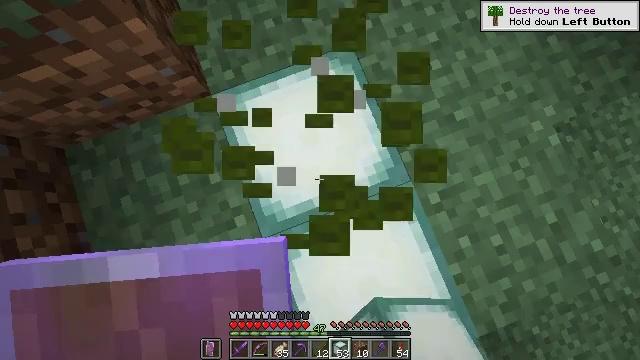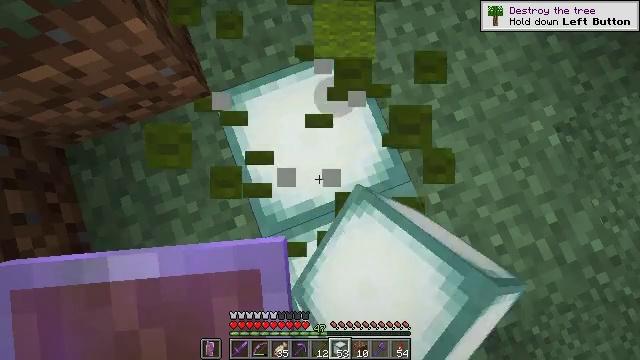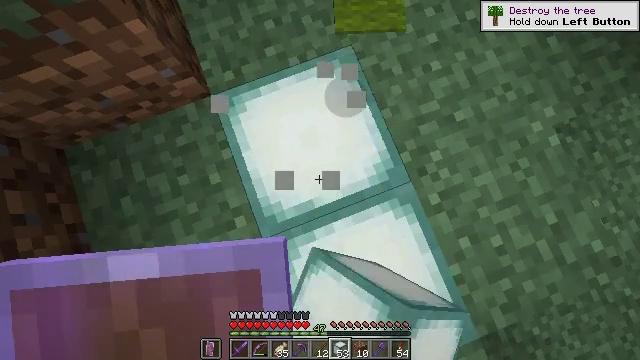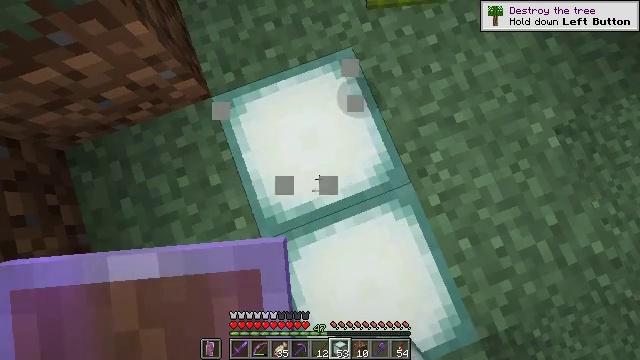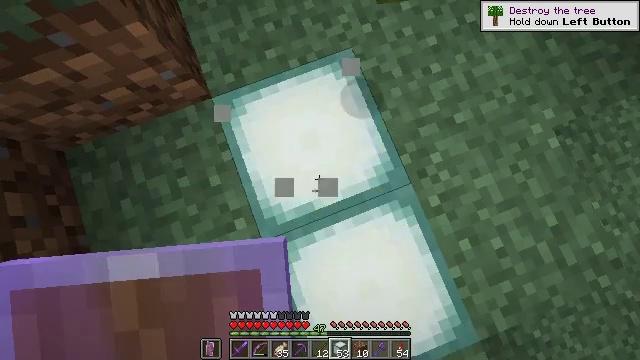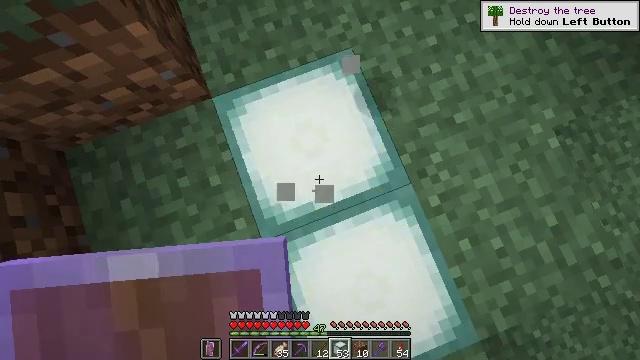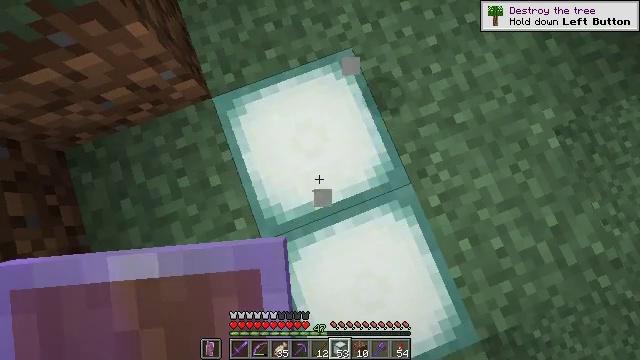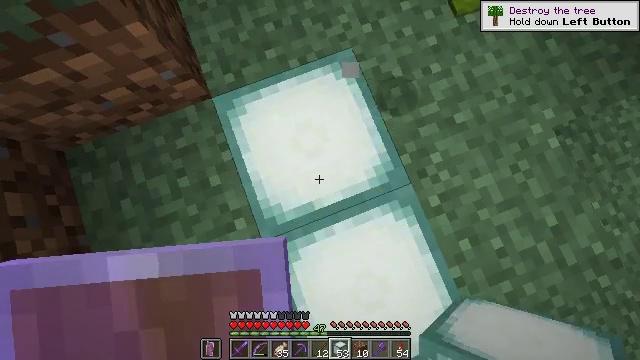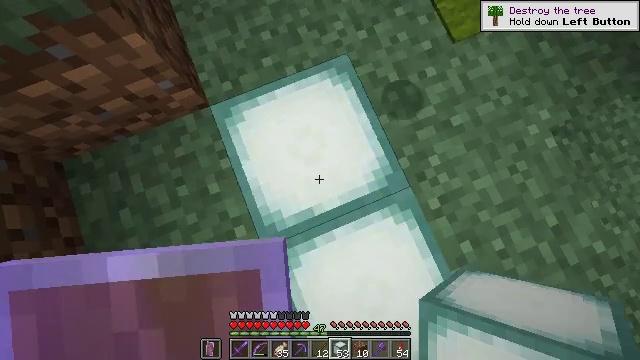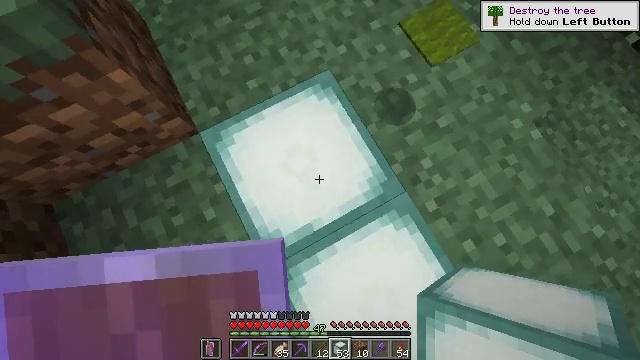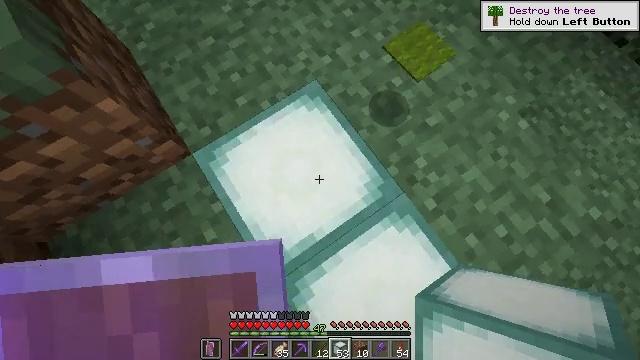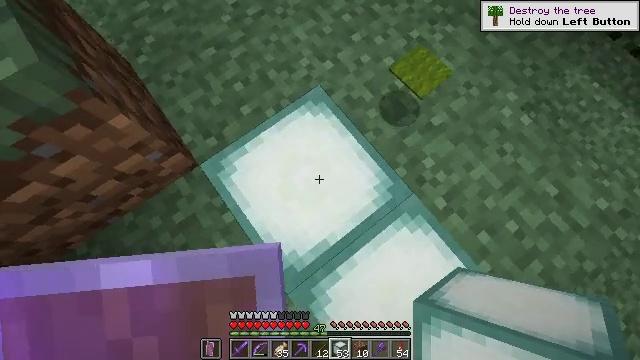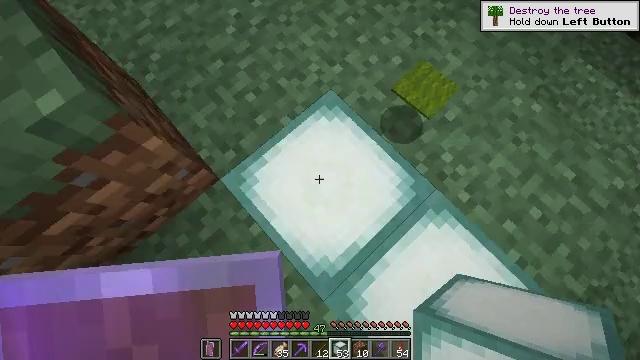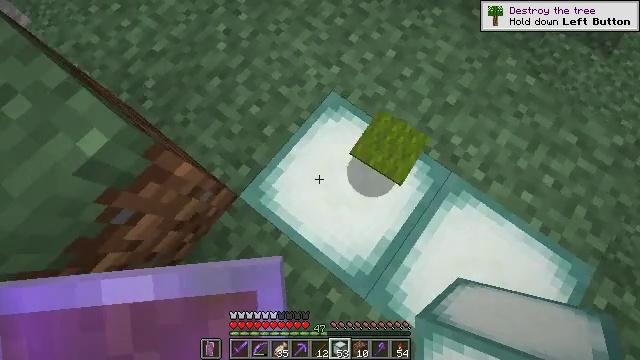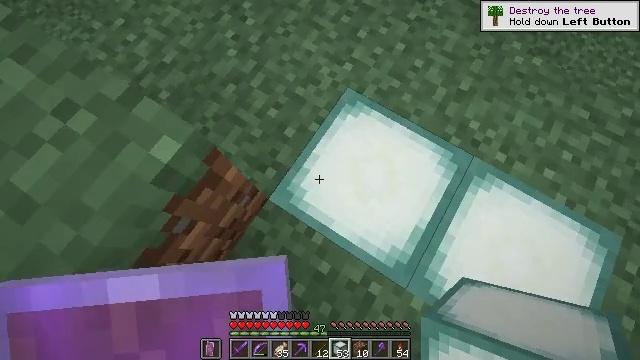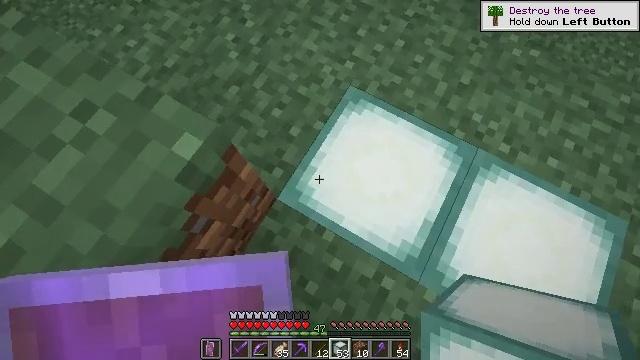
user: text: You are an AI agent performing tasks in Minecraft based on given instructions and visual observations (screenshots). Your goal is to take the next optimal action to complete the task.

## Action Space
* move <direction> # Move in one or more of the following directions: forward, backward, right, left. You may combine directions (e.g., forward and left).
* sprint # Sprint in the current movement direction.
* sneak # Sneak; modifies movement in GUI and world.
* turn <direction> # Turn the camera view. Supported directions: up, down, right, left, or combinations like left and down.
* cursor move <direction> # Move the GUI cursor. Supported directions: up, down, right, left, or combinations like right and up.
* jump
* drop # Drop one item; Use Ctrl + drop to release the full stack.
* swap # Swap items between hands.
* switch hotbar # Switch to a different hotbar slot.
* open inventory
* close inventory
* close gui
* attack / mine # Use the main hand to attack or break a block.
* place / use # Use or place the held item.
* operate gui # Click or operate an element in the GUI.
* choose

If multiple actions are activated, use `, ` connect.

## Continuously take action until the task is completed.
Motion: motion action
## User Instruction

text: Gather the sea lantern with a pickaxe.
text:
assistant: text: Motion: attack / mine
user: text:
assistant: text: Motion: attack / mine
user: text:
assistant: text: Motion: no_op
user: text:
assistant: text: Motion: no_op
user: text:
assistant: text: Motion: no_op
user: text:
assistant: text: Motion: no_op
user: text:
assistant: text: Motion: no_op
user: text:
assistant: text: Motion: turn right and up
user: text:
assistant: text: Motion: turn right and up
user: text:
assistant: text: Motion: move left, turn right and up
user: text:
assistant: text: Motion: move left, turn right
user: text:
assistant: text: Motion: move left, turn right
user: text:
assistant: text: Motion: move left, turn right
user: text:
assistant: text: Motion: turn right
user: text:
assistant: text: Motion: turn right
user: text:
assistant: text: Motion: no_op
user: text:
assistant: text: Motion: no_op
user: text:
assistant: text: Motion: no_op
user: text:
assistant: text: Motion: no_op
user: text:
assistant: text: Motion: no_op
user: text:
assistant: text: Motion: turn right
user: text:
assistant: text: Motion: turn right
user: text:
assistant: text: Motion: turn right
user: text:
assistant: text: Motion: turn right
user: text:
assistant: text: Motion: turn right
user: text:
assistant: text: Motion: turn right
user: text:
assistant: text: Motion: turn right
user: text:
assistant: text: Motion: turn right
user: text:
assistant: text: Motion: turn right
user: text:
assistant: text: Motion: attack / mine